Aerial crown-view tile of a tropical tree (Barro Colorado Island, Panama), acquired 20250317:
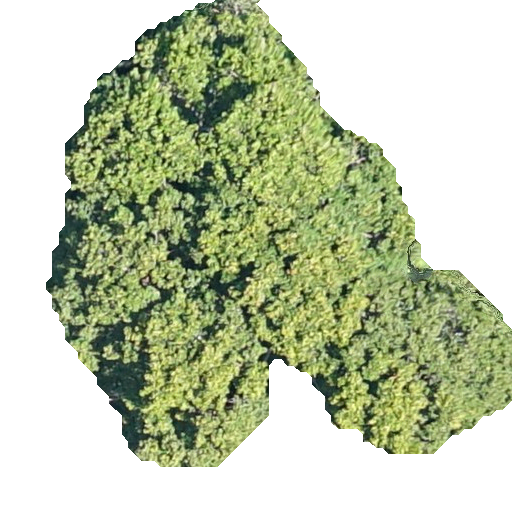
Species: Prioria copaifera
GBIF accepted scientific name: Prioria copaifera
Crown area: 205.05 m²